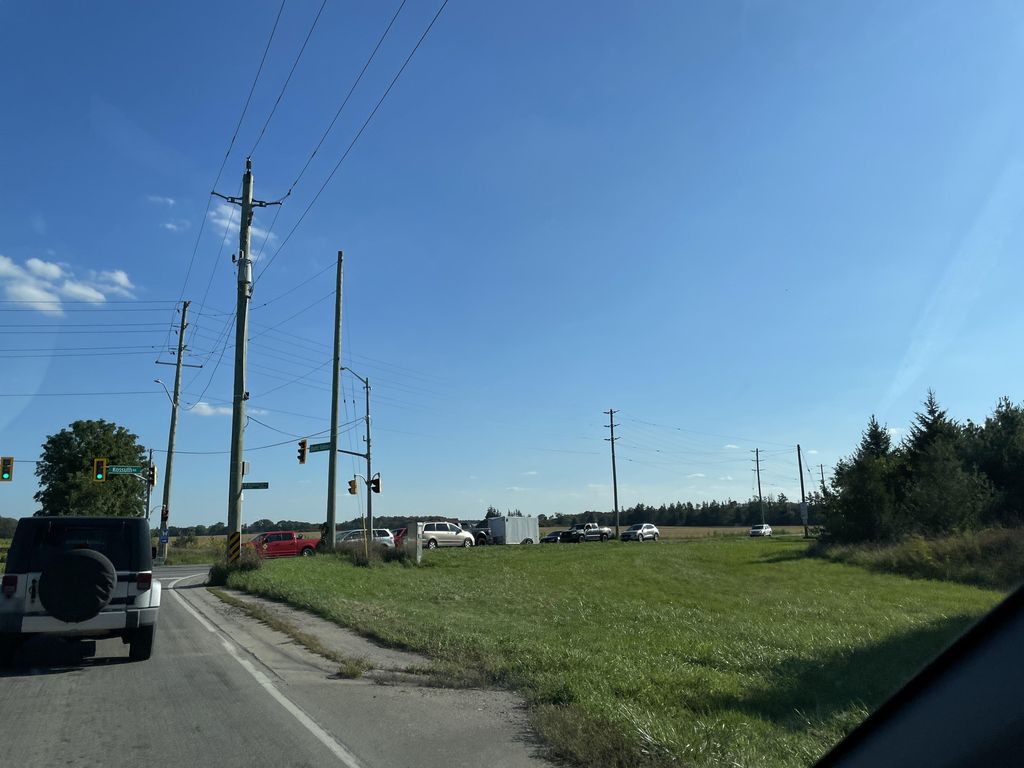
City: kitchener-waterloo